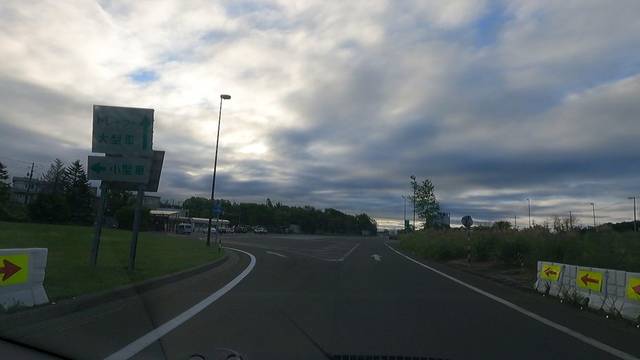
Region: Japan
Coordinates: 43.08, 141.531